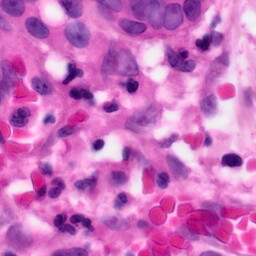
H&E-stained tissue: Pancreatic